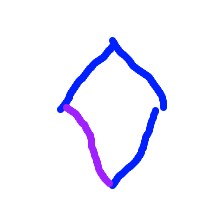
Shape: rhombus